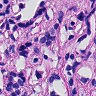
Metastatic tissue present: yes